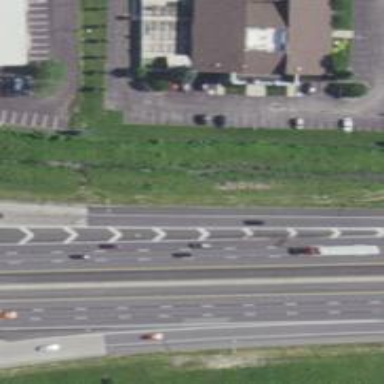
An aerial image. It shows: Motorway offramp.